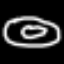
Label: donut